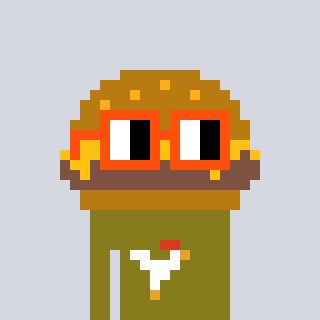
a pixel art character with square orange glasses, a burger-shaped head and a gunk-colored body on a cool background